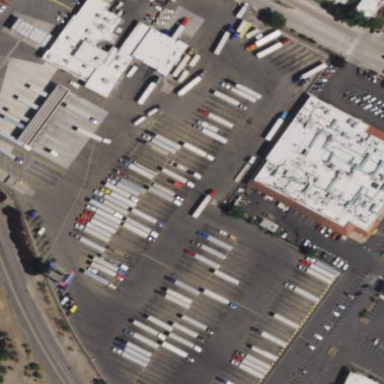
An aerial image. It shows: Truck stop.